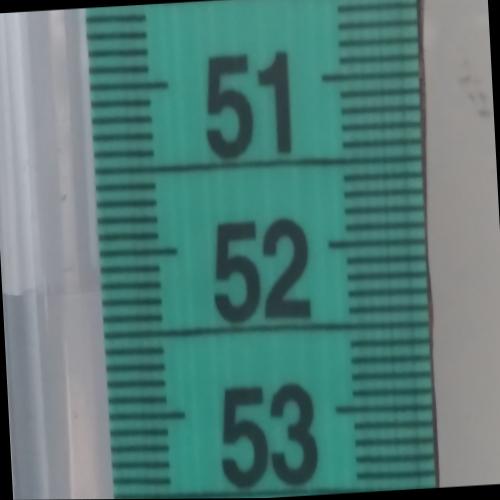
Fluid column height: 52.2 cm